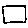
Label: square